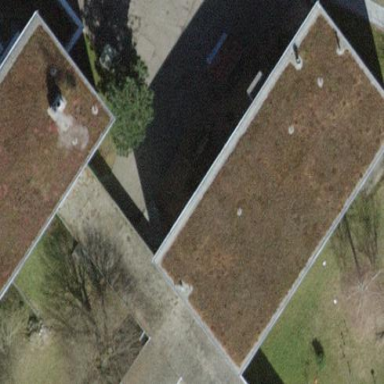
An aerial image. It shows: School building.